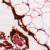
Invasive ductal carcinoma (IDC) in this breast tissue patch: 0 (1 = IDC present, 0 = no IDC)